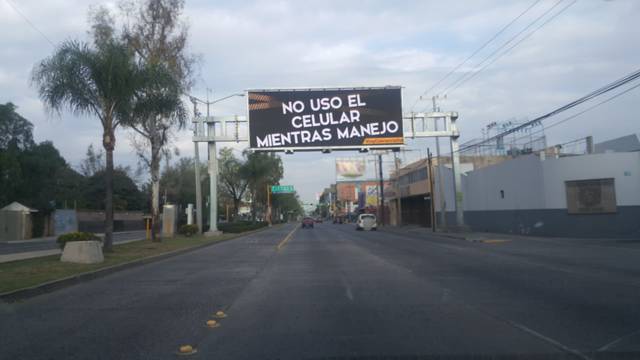
Region: Mexico
Coordinates: 21.108, -101.643